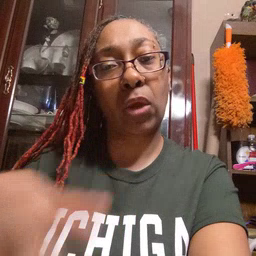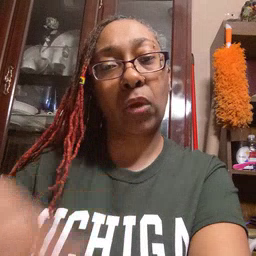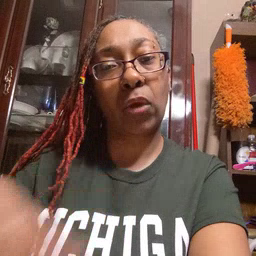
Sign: later